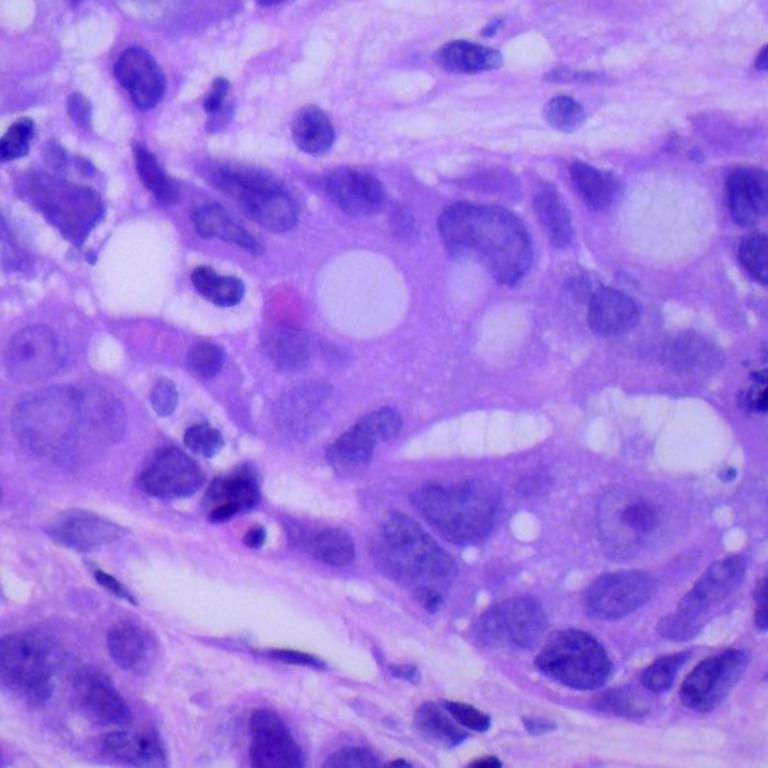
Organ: lung
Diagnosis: adenocarcinomas